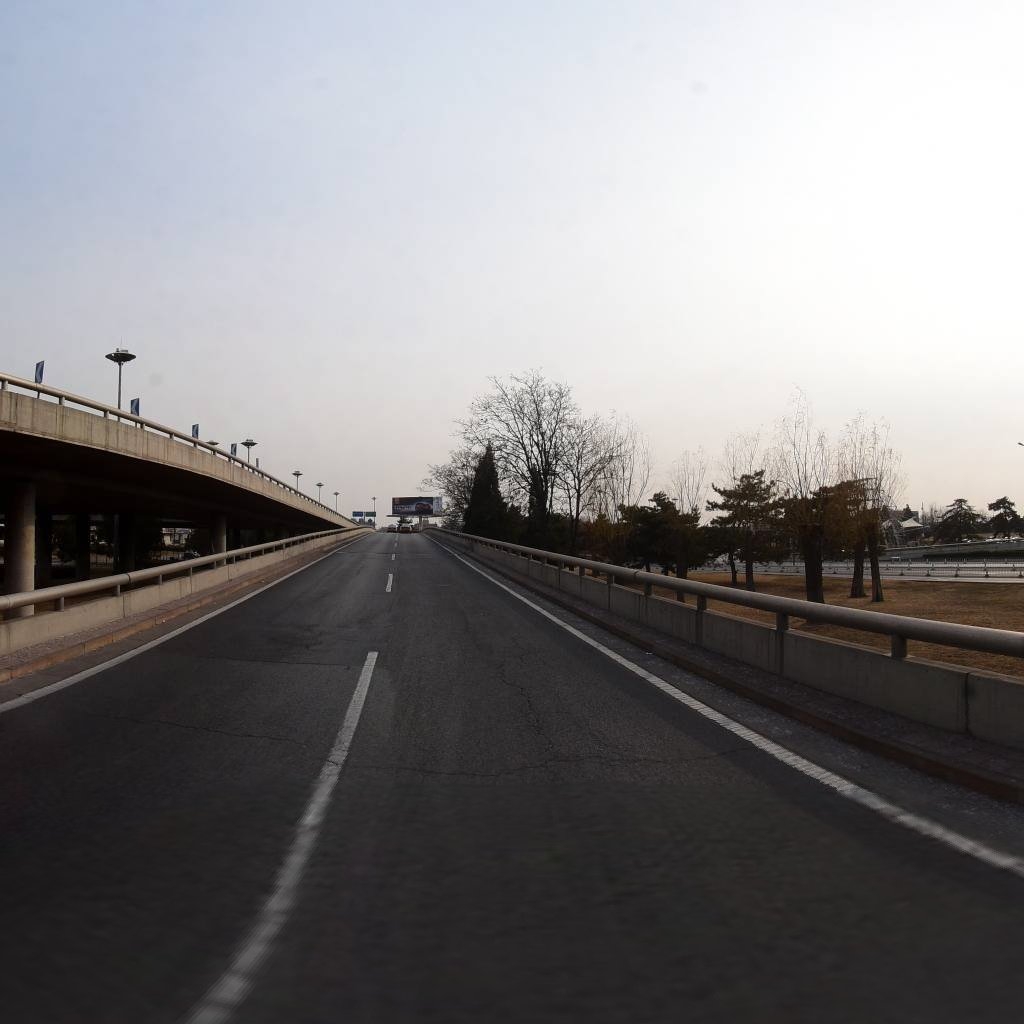
Region: Chaoyang
Road damage annotations: transverse crack, transverse crack, longitudinal crack